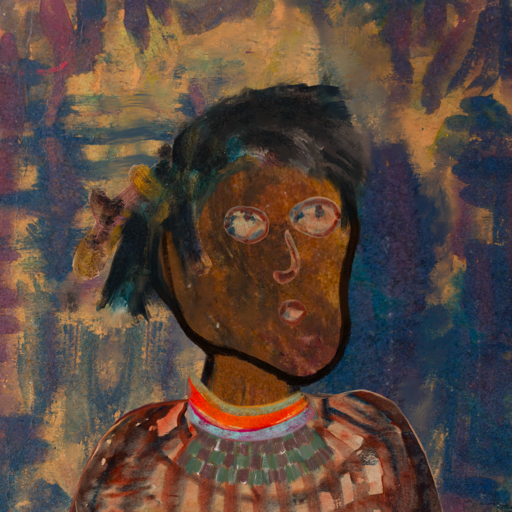
Background: InTheSun, Head And Neck Side: Mosgoul, Face Side: Orphan, Bust: Orphan, Hair Side: Pipe, Head Accessory: Blank, Second Necklace: After_Raid, Necklace: Sisters, Baby: Blank